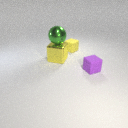
small purple rubber cube to the right of small yellow rubber cube